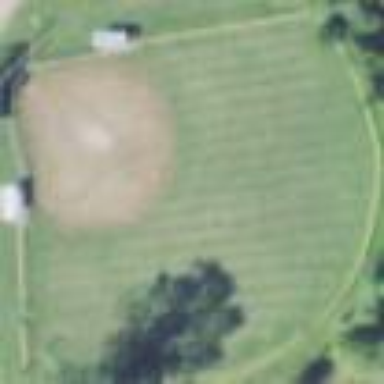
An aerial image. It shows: Baseball pitch for leisure land.